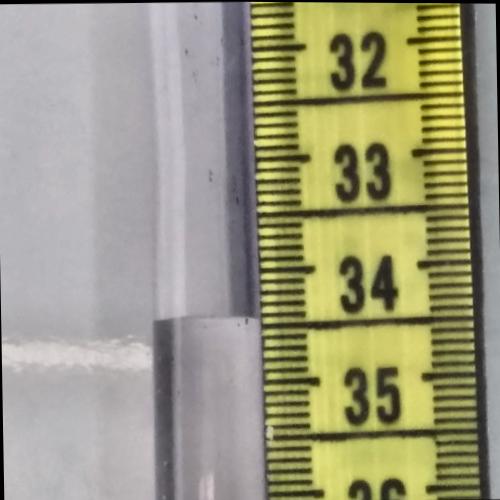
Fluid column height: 34.5 cm